Current action and preconditions to check: trajectory_clear

Your task: For each precondition in the list above, predict whether it will hold at this action.

Consider the current scene as observed from the mobile robot's camera, and analyze the predicted future states of all dynamic agents (e.g., people, animals, vehicles, or any moving entities) within the NEXT SECOND.

IMPORTANT: Only answer "very likely" if you are absolutely certain—based on strong, clear evidence—that a dynamic agent will violate the precondition in the predicted future state. Do NOT answer "very likely" for unlikely, ambiguous, or low-probability risks.

Ask yourself for each precondition: Is there a high probability, with clear and convincing evidence, that the predicted future states of any dynamic agent will interfere with the predicted future state of the currently executing action within the NEXT SECOND, causing that precondition to fail?

Assess the risk level based on these predictions. Use "likely" or "very likely" if motions create a clear risk of interference.

Use "neutral" or "improbable" if agents are nearby but their predicted paths are clearly diverging or non-conflicting.

Failure Risk Categories: "very improbable", "improbable", "neutral", "likely", "very likely"

Answer Format: Output ONLY the probability_of_failure value from these categories: "very improbable", "improbable", "neutral", "likely", "very likely"

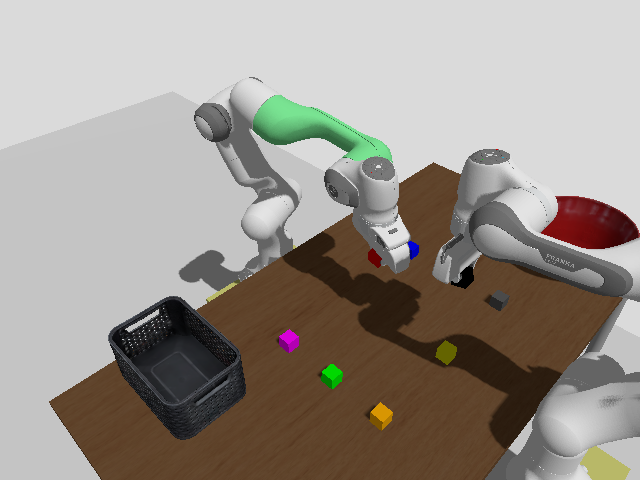

Answer: neutral